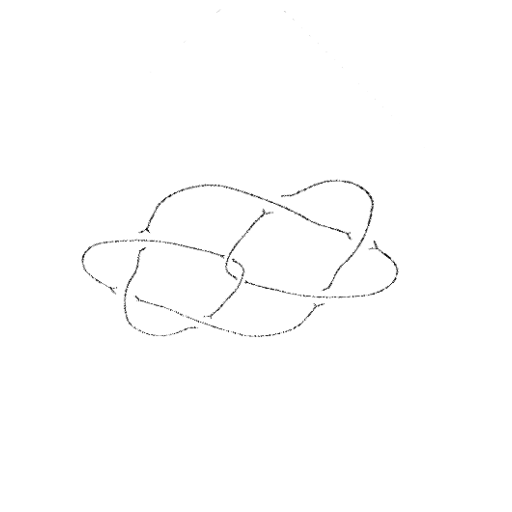
Crossing number: 8